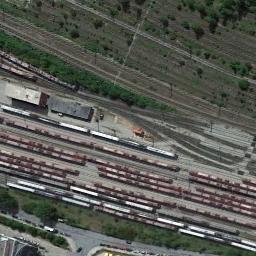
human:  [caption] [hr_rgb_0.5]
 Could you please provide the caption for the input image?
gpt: These railways have lots of trains on the tracks .

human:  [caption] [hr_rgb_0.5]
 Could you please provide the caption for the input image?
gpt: There are three parallel railway lines here .

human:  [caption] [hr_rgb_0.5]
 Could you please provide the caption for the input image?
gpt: There are many trains on the railway .

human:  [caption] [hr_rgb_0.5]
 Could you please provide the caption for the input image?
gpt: The railway is next to some trees and grass .

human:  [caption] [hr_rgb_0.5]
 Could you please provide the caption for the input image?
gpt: There are some brown trains on the railway .